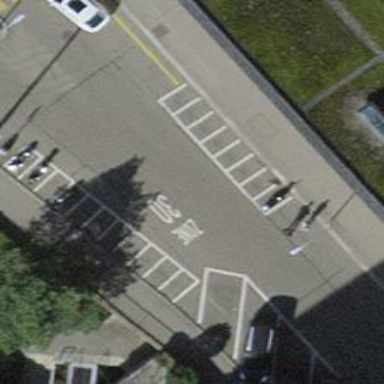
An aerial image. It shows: Motorcycle parking area.